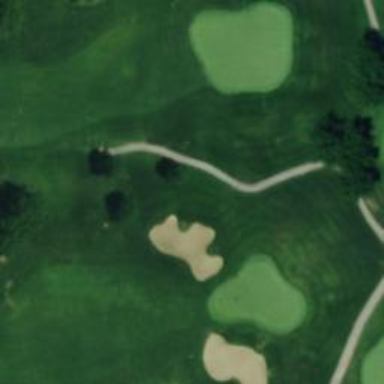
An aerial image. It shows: Path designated for golf carts.